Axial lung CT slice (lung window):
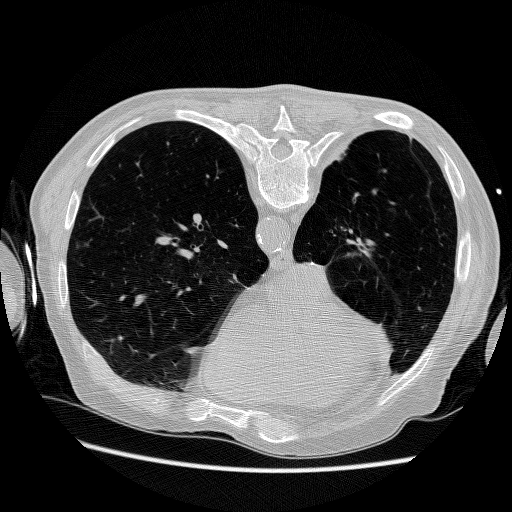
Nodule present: no